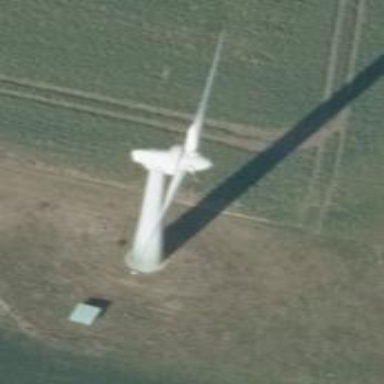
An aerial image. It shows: Wind turbine generating power.